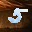
Label: 5